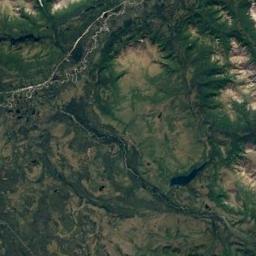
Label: mountain